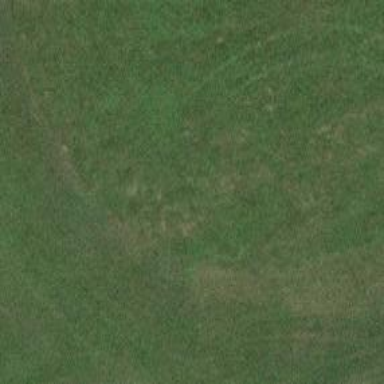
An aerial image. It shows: Taxiway at the airport covered in grass.